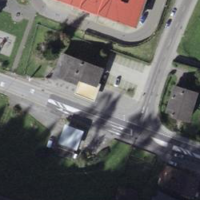
EUNIS habitat code: 54
Species observed at this site:
Asplenium trichomanes